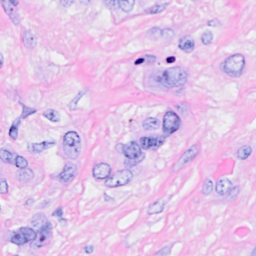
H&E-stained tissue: Breast